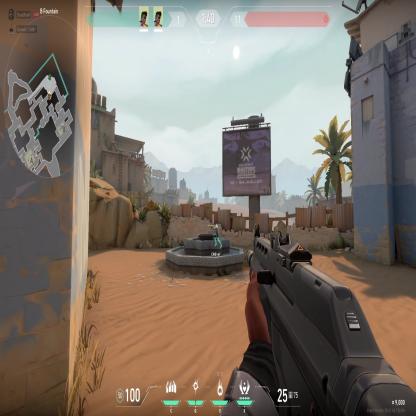
Label: teammate